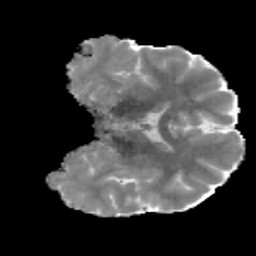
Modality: MD
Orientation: coronal
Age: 24
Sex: male
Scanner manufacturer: siemens
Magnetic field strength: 3 T
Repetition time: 3.5 s
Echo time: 0.086 s